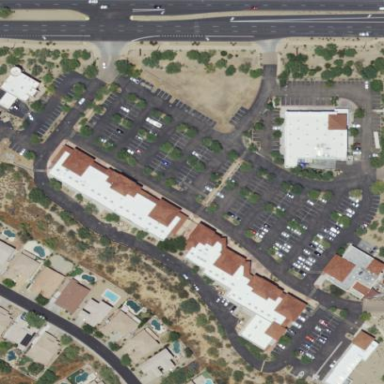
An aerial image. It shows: Retail building.